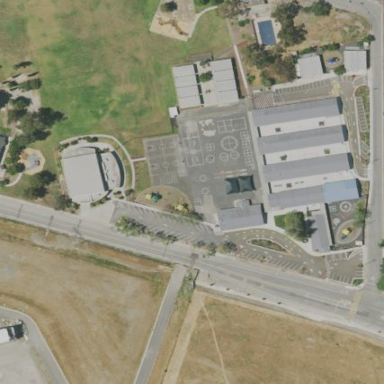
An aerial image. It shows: Asphalt schoolyard for leisure land.